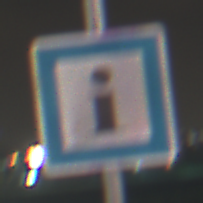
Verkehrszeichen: Informationsstelle
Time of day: Night
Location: Outdoor (Urban)
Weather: PartlyCloudy
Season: NotSpecified
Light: Artificial